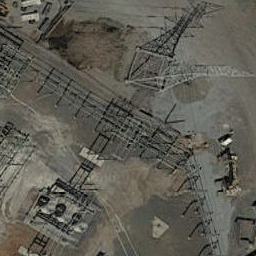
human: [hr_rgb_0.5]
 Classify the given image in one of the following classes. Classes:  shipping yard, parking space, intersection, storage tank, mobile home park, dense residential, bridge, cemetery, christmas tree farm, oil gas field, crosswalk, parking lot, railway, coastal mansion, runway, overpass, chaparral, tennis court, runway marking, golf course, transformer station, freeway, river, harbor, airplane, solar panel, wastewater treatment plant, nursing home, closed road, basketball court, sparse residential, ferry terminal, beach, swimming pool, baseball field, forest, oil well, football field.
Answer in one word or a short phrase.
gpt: transformer station